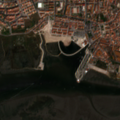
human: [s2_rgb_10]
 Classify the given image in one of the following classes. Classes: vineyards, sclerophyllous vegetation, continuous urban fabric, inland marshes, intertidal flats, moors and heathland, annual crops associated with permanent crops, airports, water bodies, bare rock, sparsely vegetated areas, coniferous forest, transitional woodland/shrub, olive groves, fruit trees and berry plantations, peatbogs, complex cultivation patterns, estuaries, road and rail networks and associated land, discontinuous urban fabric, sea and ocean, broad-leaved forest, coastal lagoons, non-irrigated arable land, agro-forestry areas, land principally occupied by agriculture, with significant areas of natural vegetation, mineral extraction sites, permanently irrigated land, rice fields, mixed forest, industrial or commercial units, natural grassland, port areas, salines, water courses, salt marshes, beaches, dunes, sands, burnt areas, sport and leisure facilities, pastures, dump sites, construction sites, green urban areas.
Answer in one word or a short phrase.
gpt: continuous urban fabric